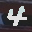
Label: 4